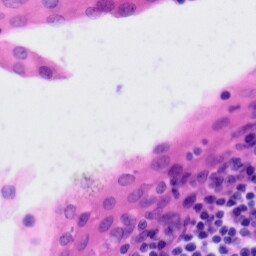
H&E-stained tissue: Tonsil